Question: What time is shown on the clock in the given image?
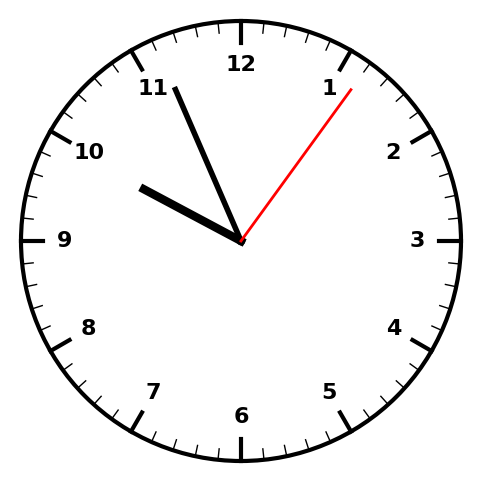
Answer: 09:56:06